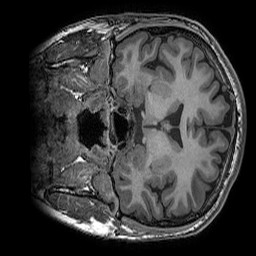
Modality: T1w
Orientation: coronal
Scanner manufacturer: ge
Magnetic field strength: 3 T
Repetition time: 0.008156 s
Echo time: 0.00318 s